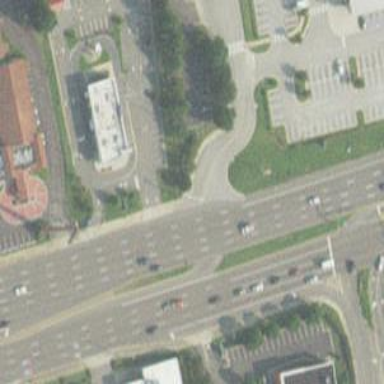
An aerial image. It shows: Asphalt road classified as trunk highway.